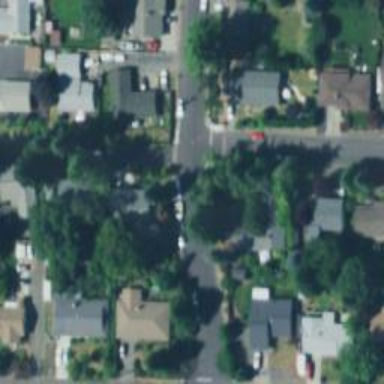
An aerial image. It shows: Residential road with asphalt surface. Sidewalk is present on the left side.